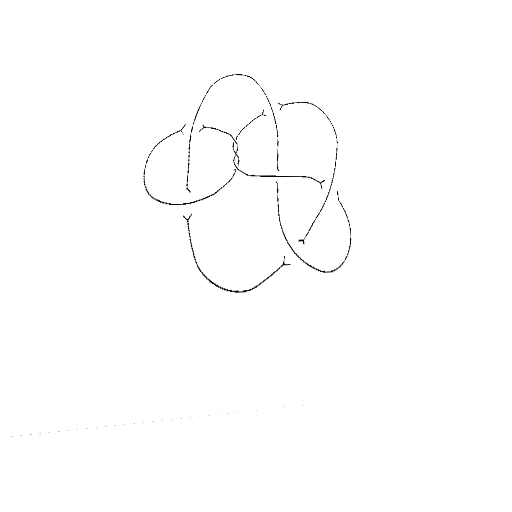
Crossing number: 9